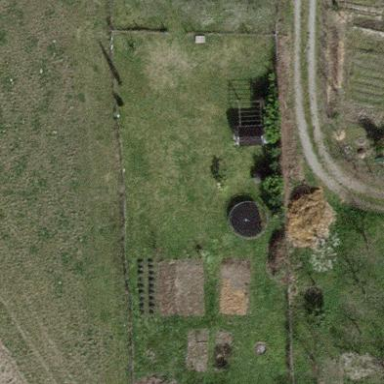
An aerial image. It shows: Garden that is leisure land.